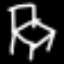
Label: chair